Interaction volume radius: 5 \u00c5
Interaction volume height: 20 \u00c5
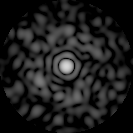
Disorder parameter: 0.8291